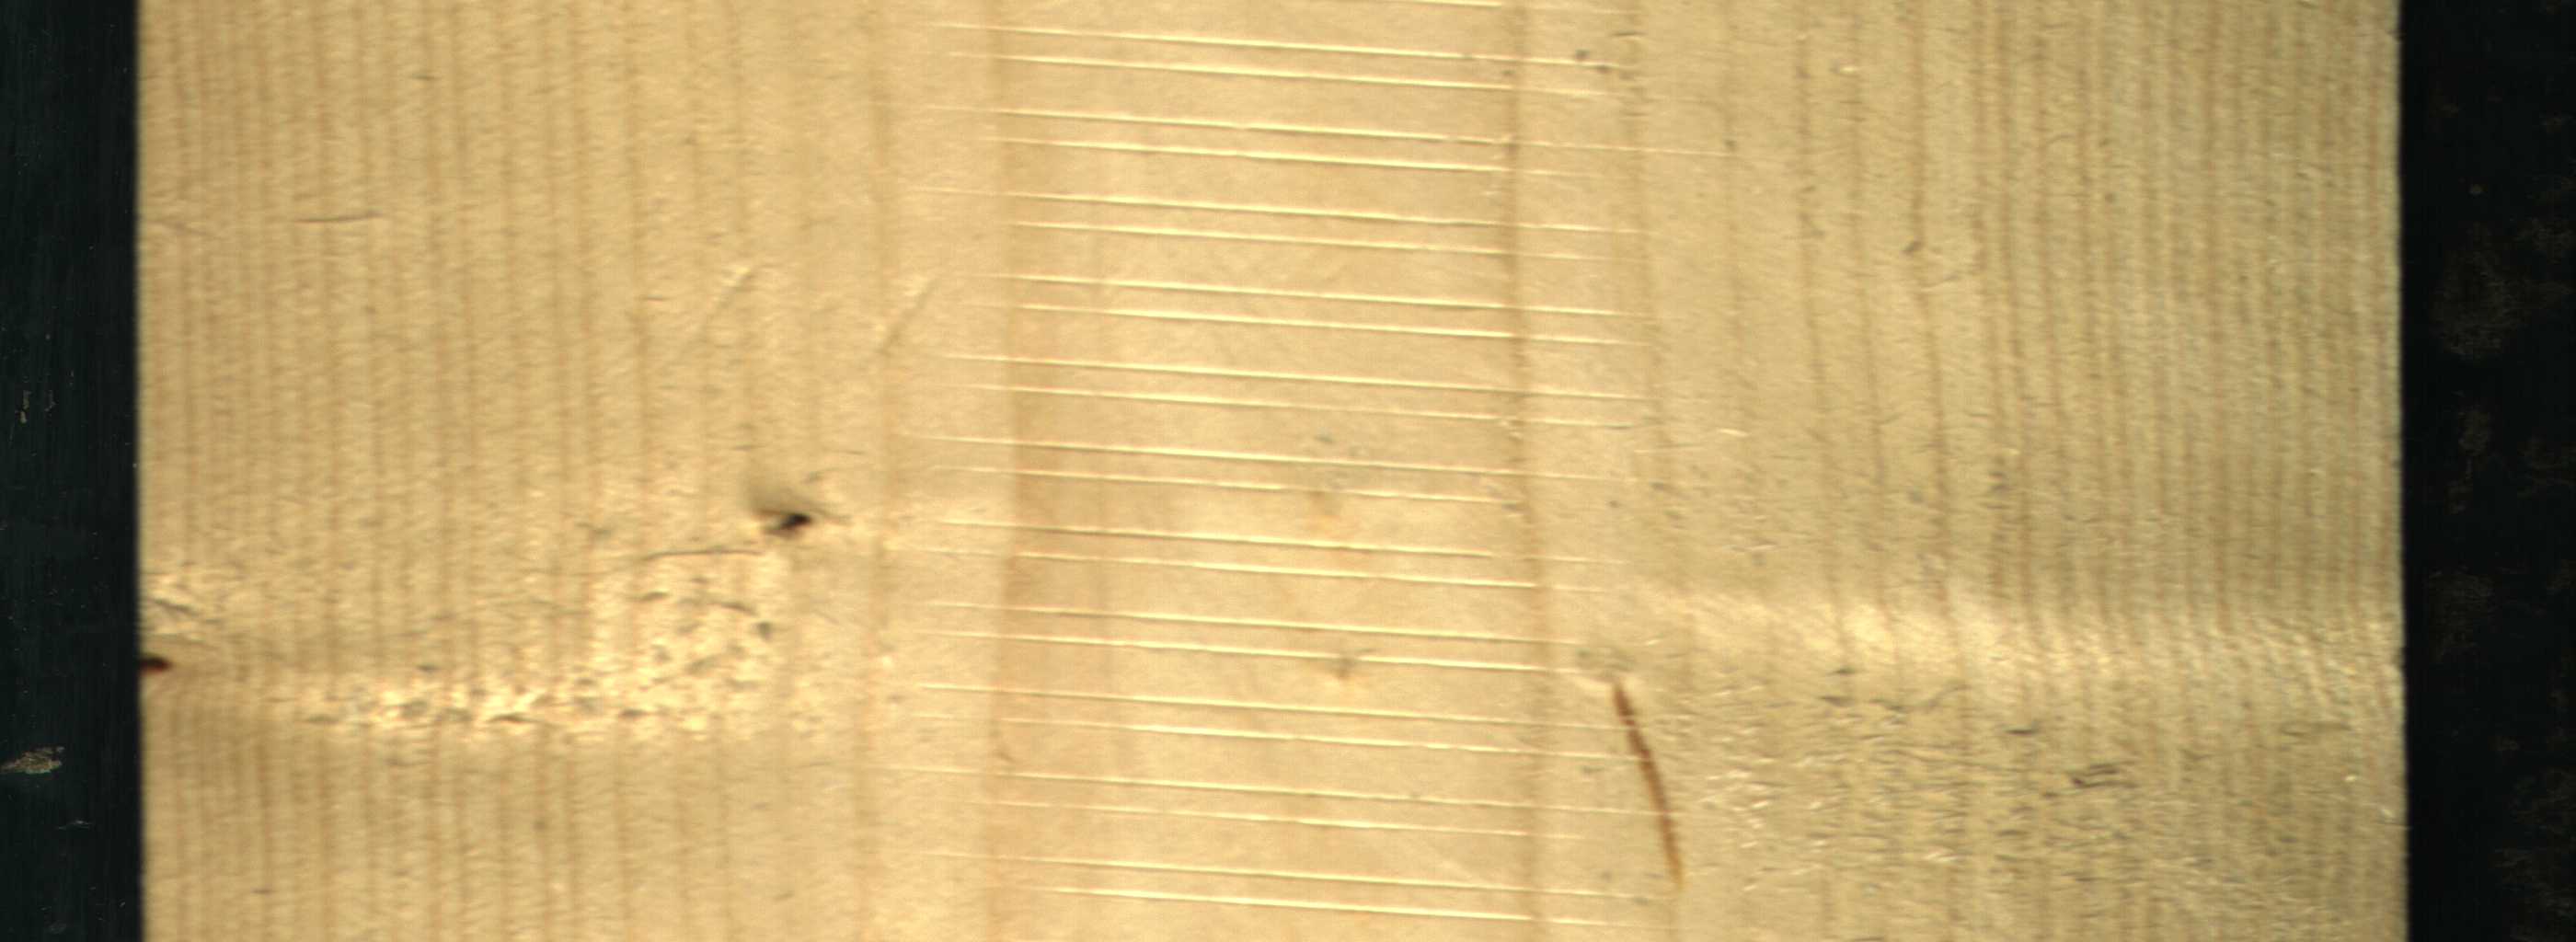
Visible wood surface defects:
resin
Dead_Knot
Dead_Knot